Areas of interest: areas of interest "Luer Garden"
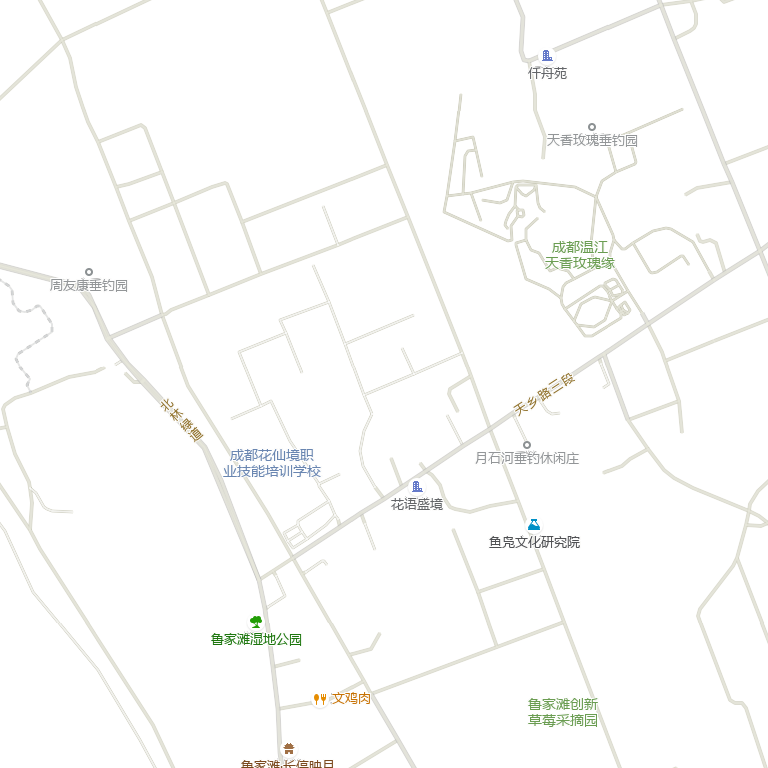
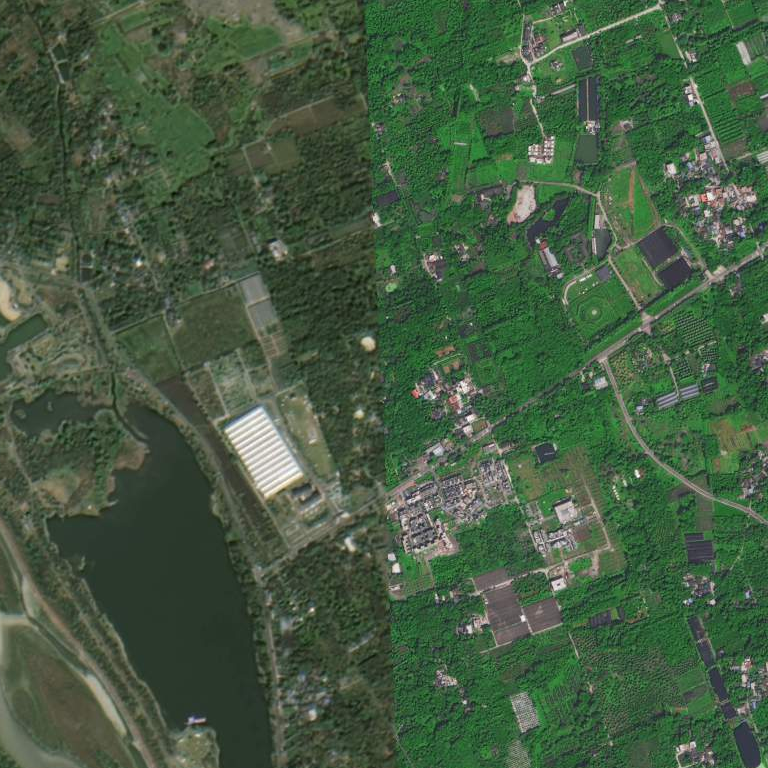